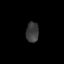
Tissue: lung
Cell type: Myeloid cells
Senescence score: 0.2424
Nuclear area (px): 250
Mean DAPI intensity: 59.264